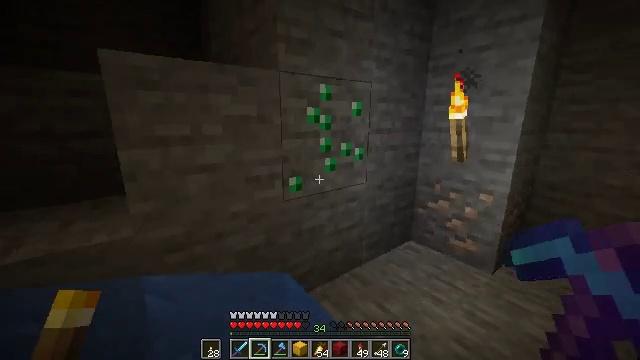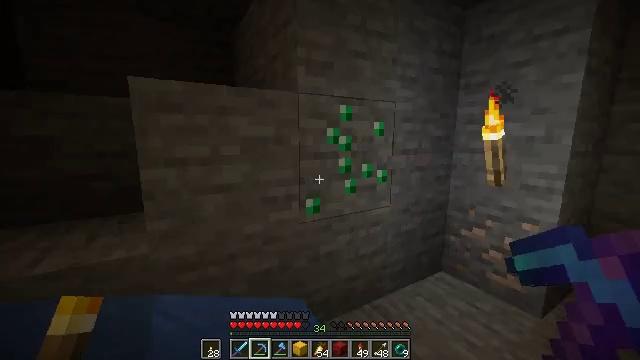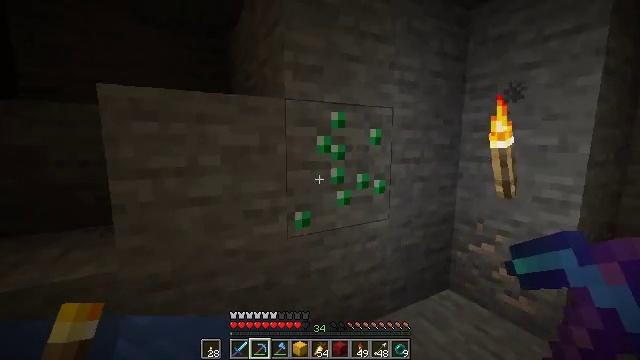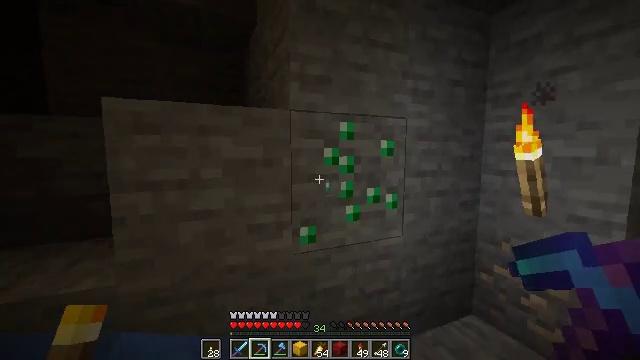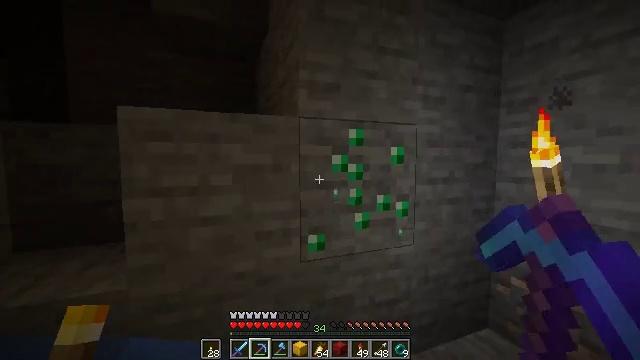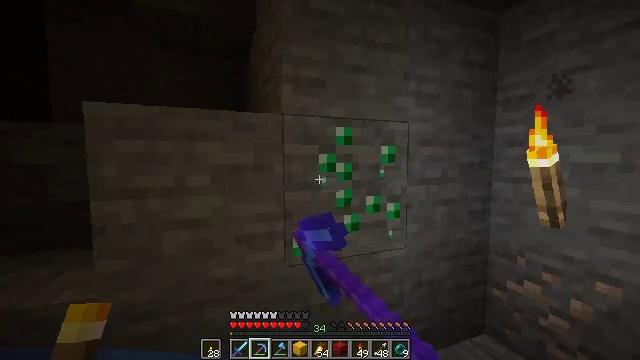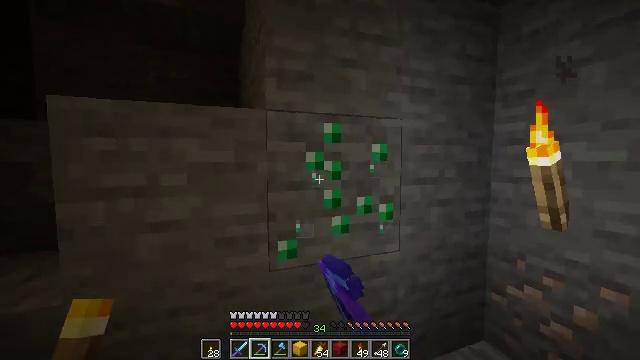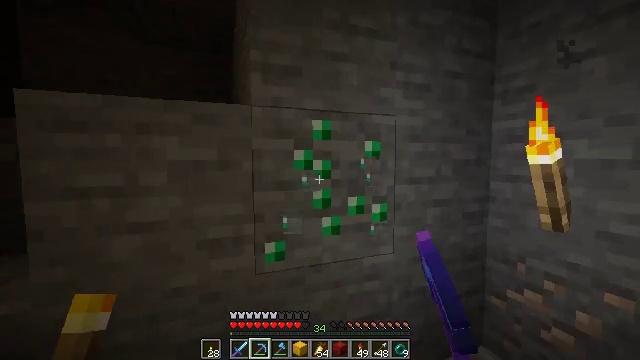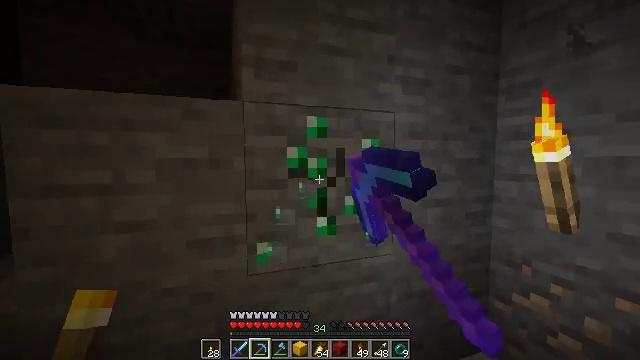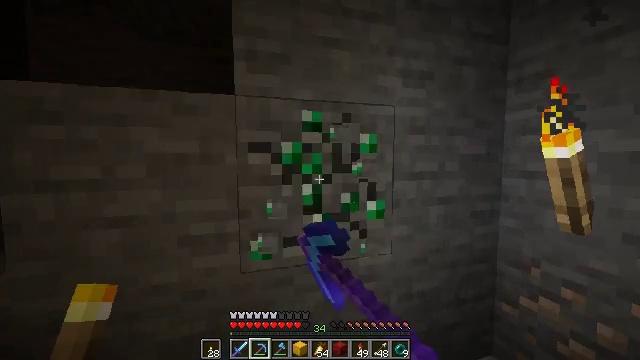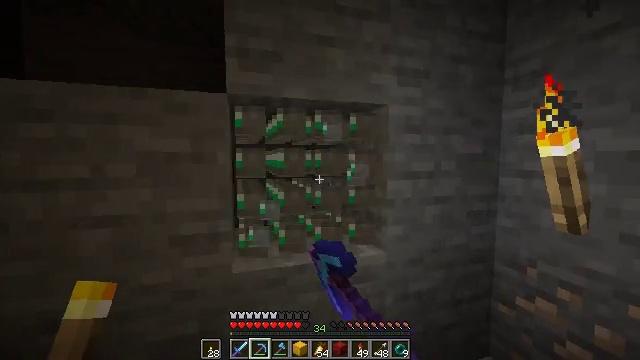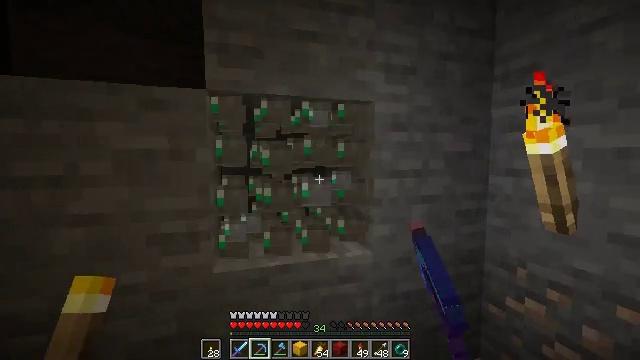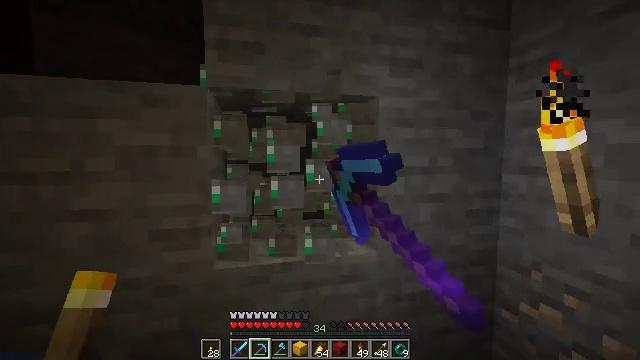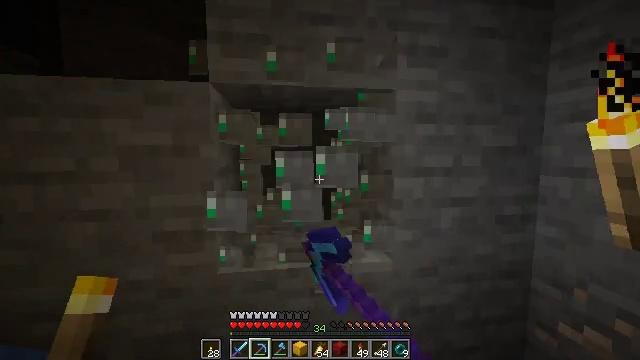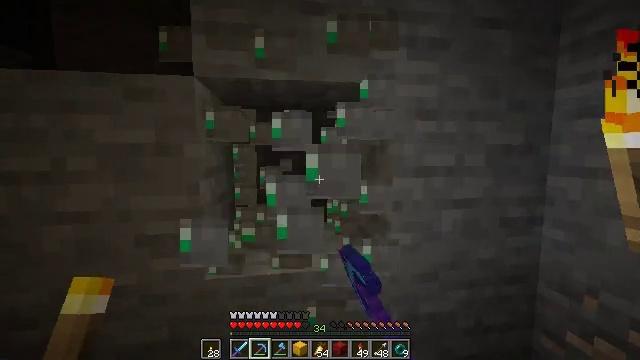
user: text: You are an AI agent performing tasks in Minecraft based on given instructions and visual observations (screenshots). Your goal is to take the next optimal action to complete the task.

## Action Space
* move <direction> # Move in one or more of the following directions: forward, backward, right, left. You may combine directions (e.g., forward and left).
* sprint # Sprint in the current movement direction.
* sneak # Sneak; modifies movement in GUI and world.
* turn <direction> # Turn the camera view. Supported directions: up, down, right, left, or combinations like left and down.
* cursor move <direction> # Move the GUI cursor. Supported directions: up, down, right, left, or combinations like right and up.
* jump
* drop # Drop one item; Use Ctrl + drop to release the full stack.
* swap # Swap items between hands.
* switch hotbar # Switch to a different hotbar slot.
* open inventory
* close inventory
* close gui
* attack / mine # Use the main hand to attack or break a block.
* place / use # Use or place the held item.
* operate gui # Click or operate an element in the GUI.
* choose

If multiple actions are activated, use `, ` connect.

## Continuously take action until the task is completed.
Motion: motion action
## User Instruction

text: Use a pickaxe to gather emerald ore.
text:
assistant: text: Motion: move forward, sprint, turn left and up
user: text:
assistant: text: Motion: move forward, sprint, turn left and up
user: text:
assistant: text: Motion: move forward, sprint, turn left and up, attack / mine
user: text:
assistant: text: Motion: move forward, sprint, turn left and up, attack / mine
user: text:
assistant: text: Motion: move forward, attack / mine
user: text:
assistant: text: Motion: move forward, attack / mine
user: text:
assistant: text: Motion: move forward, attack / mine
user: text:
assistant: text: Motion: turn left, attack / mine
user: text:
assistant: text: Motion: turn left, attack / mine
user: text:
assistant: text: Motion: attack / mine
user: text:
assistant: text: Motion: move forward, attack / mine
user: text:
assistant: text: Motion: move forward, turn left, attack / mine
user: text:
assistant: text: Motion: move forward, turn left, attack / mine
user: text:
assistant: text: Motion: attack / mine
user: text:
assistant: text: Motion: attack / mine